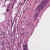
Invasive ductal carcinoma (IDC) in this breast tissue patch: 1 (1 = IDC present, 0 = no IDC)